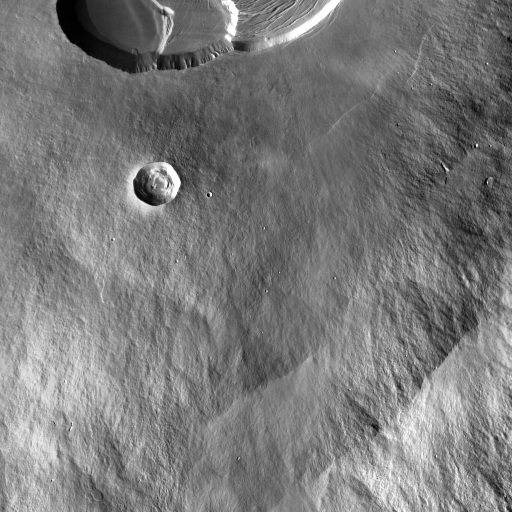
Crater classes present: Background, Other